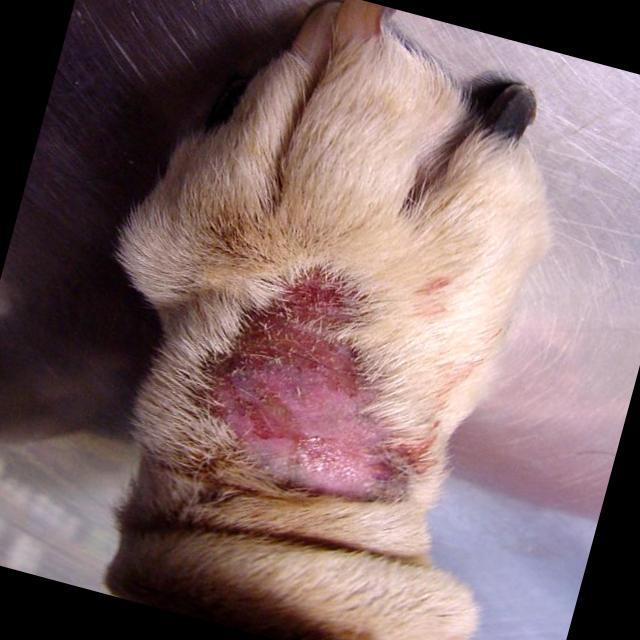
Canine dermatitis — inflammation of the skin presenting with erythema, pruritus, papules, and excoriation. May be allergic, contact, or atopic in origin.